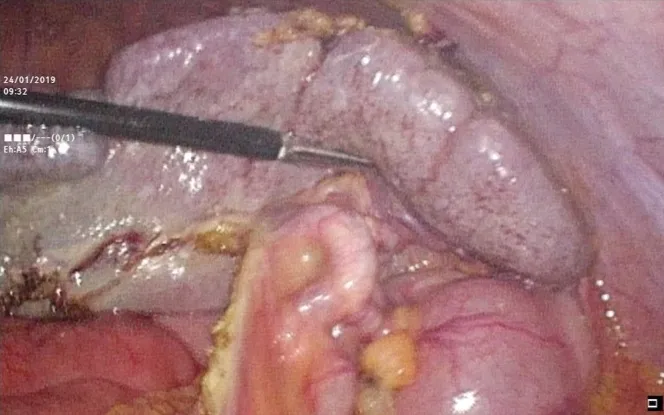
Image from video records made during laparoscopy revealing a non-viable spleen after adhesiolysis and detorsion in the right iliac fossa.
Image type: medical_photograph (other_medical_photograph)